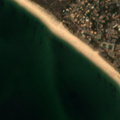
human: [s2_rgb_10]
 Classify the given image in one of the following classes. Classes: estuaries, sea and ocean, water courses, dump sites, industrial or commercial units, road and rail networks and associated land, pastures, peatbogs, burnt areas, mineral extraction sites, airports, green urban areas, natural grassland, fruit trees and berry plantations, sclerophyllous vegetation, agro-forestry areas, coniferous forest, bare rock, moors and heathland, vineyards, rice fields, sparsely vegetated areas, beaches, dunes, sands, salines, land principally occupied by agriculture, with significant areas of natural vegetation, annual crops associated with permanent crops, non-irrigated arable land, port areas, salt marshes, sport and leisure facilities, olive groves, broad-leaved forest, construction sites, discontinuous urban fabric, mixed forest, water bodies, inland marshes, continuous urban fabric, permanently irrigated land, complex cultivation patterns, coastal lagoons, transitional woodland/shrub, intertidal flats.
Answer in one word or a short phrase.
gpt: sport and leisure facilities, coniferous forest, beaches, dunes, sands, sea and ocean